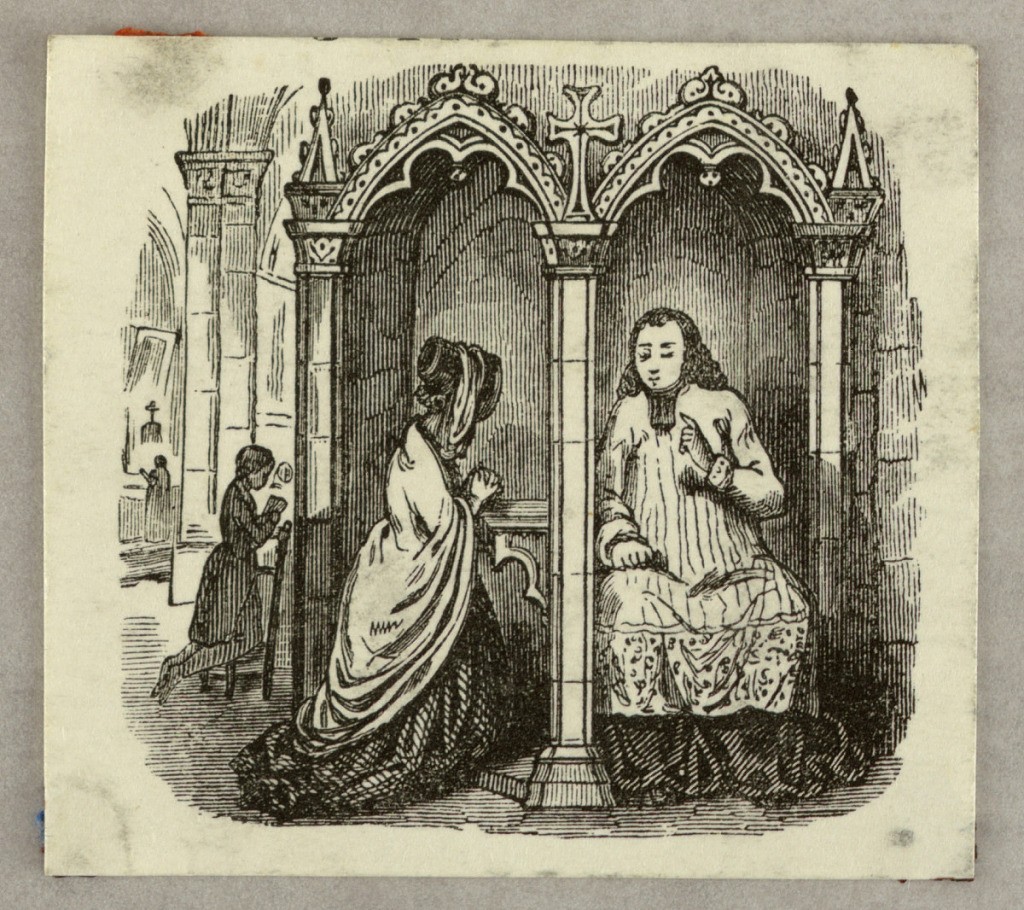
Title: The Confession
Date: ca. 1840
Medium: Wood engraving on paper
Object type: Print
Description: A priest hears the confession of a woman. A praying man and a priest at an altar in the distance.